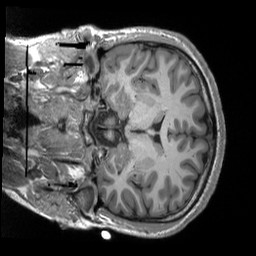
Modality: T1w
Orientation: coronal
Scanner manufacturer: siemens
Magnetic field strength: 3 T
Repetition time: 2.3 s
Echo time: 0.00298 s